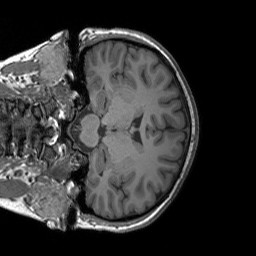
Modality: T1w
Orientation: coronal